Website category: university
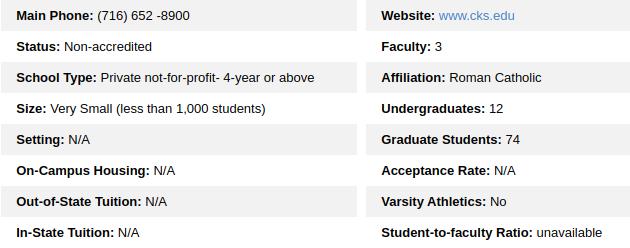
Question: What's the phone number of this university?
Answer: (716) 652 -8900

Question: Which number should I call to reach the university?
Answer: (716) 652 -8900

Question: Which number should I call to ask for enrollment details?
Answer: (716) 652 -8900

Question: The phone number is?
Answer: (716) 652 -8900

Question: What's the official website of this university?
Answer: www.cks.edu

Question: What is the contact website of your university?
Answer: www.cks.edu

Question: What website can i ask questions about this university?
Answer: www.cks.edu

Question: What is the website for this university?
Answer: www.cks.edu

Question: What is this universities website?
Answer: www.cks.edu

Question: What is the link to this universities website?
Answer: www.cks.edu

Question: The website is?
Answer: www.cks.edu

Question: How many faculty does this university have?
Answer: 3

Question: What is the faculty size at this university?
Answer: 3

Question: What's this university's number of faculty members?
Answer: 3

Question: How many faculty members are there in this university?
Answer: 3

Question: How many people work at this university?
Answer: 3

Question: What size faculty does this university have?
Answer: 3

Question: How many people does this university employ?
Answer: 3

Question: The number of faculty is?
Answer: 3

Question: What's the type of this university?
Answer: Private not-for-profit- 4-year or above

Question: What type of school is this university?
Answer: Private not-for-profit- 4-year or above

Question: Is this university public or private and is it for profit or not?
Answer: Private not-for-profit- 4-year or above

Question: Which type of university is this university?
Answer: Private not-for-profit- 4-year or above

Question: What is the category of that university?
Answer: Private not-for-profit- 4-year or above

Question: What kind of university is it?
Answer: Private not-for-profit- 4-year or above

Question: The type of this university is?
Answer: Private not-for-profit- 4-year or above

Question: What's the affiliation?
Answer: Roman Catholic

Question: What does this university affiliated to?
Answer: Roman Catholic

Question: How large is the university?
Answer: Very Small (less than 1,000 students)

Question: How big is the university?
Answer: Very Small (less than 1,000 students)

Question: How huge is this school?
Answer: Very Small (less than 1,000 students)

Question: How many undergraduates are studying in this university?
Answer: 12

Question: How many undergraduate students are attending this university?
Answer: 12

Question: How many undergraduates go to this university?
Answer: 12

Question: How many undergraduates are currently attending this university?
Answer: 12

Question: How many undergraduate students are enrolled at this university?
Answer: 12

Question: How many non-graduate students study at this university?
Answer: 12

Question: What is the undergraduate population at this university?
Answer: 12

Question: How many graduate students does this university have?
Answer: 74

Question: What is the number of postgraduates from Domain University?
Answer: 74

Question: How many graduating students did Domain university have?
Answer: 74

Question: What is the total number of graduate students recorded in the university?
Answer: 74

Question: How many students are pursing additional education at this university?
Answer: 74

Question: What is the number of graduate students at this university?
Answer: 74

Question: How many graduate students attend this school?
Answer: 74

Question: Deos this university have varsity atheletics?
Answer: No

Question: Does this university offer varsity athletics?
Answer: No

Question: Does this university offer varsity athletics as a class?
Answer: No

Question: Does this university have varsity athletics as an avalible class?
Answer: No

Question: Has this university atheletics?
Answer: No

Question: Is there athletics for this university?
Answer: No

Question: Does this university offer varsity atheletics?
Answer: No

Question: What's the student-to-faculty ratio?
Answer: unavailable

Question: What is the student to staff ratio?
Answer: unavailable

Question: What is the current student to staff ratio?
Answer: unavailable

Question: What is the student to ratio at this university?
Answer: unavailable

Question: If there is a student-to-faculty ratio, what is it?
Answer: unavailable

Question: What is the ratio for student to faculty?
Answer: unavailable

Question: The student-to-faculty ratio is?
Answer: unavailable